Field crop: maize
Growth stage: 2
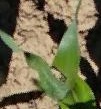
Species: maize